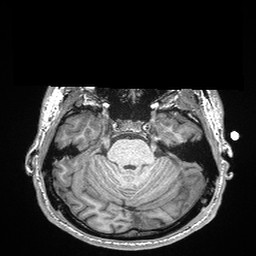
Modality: T1w
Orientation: coronal
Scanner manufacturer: siemens
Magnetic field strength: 3 T
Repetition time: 2.3 s
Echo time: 0.00298 s